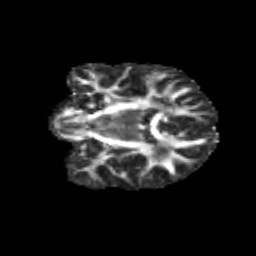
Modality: FA
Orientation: coronal
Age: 13
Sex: female
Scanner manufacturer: siemens
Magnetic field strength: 3 T
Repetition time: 3.8 s
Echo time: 0.07 s